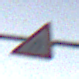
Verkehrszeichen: VerengteFahrbahn
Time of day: SunriseSunset
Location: Outdoor (Nature)
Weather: PartlyCloudy
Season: NotSpecified
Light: Natural